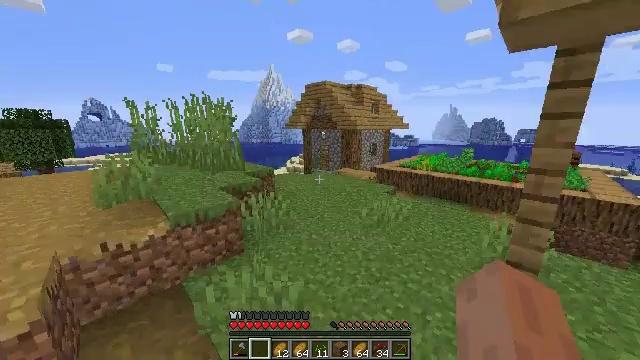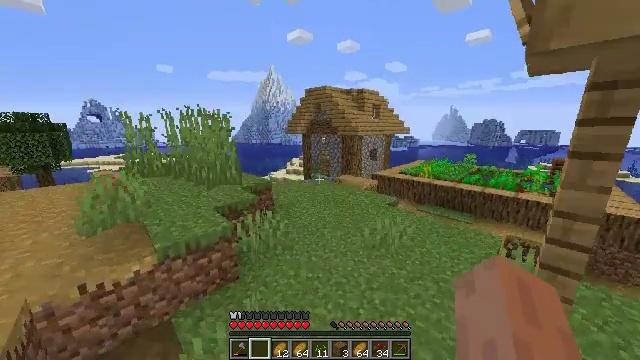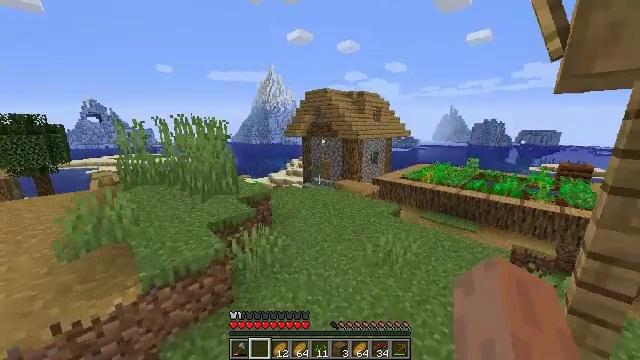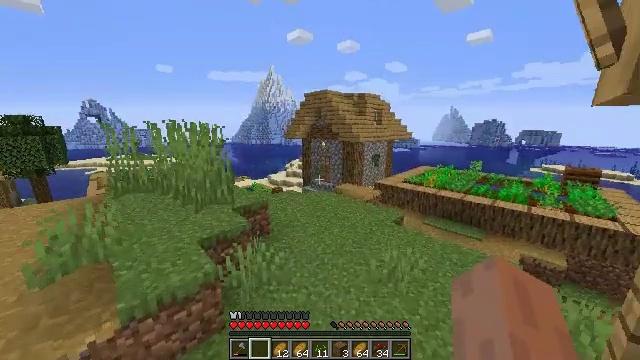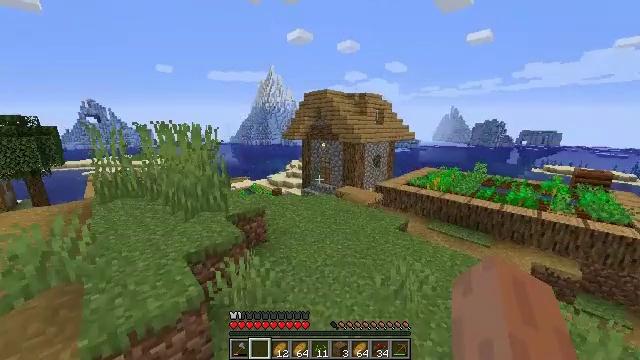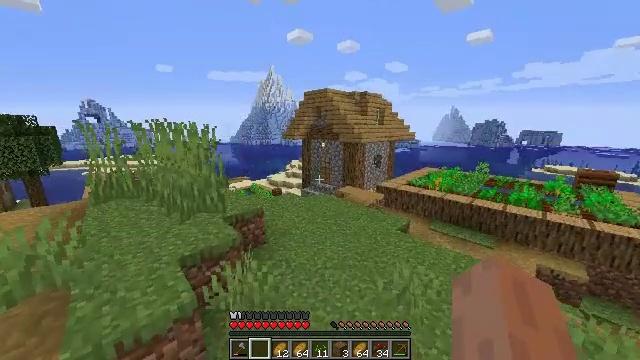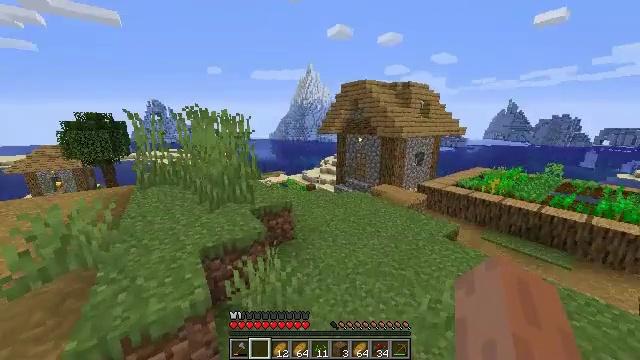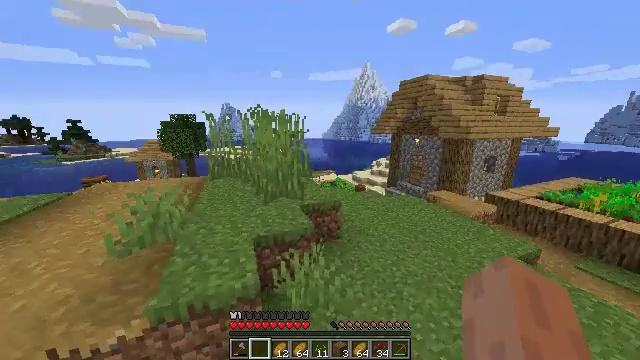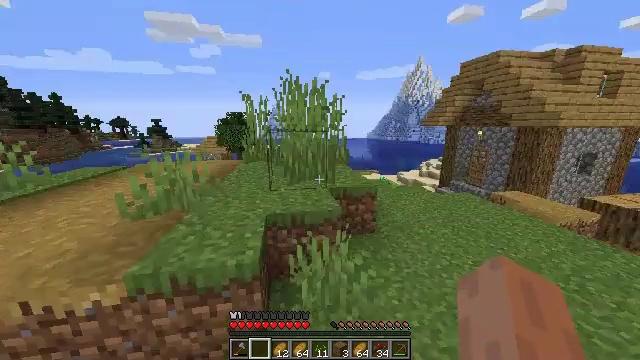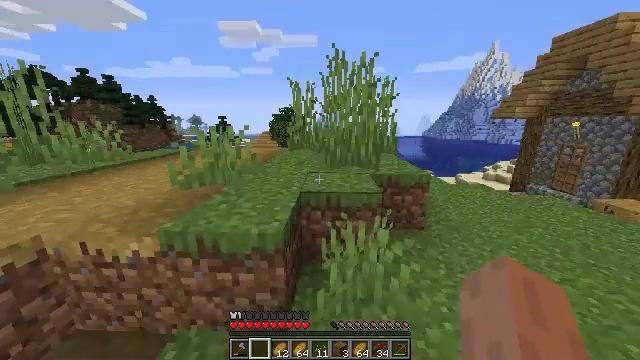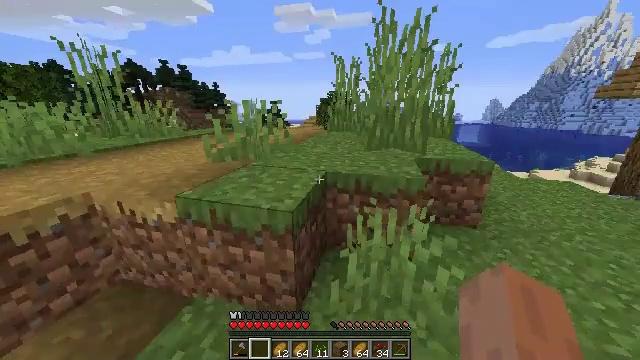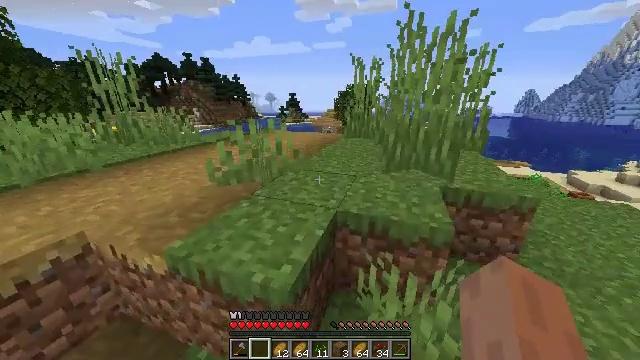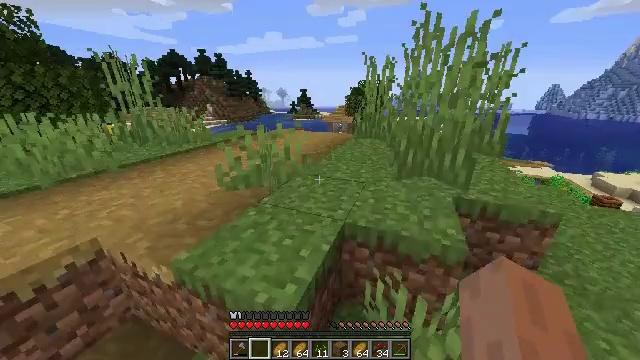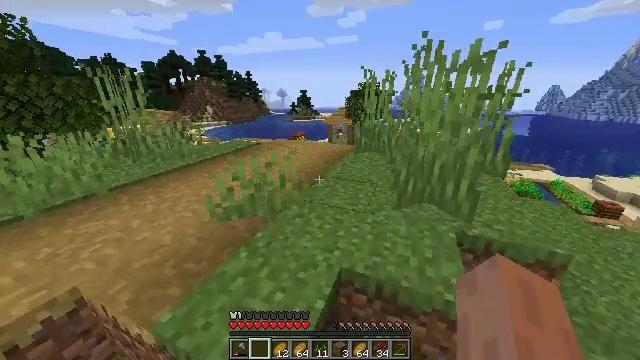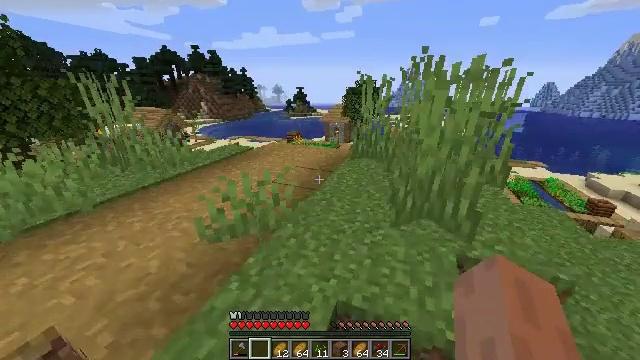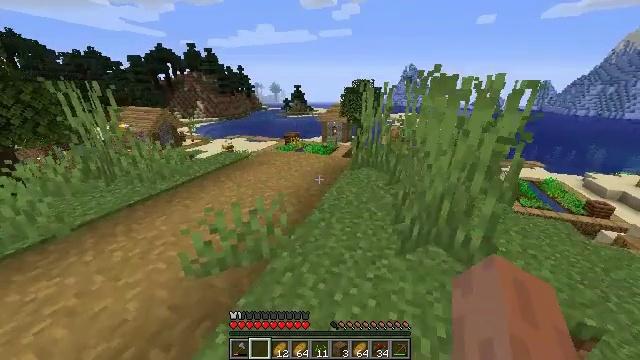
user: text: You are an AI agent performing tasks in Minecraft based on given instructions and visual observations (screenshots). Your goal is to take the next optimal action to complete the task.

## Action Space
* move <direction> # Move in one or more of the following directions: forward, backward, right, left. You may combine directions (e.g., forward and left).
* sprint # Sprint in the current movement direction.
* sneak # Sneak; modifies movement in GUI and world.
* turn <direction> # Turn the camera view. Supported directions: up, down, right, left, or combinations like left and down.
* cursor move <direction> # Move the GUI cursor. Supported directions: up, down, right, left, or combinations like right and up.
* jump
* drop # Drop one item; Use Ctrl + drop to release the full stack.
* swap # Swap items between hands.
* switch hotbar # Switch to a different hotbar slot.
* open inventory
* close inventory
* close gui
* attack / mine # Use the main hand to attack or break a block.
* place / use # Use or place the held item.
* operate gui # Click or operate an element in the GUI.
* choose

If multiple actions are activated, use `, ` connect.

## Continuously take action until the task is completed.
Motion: motion action
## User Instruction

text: Eliminate the villager.
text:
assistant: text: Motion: move forward, jump
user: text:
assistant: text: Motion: move forward, jump
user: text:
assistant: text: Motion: move forward, jump
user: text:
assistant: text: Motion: move forward, jump
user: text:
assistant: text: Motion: move forward, jump
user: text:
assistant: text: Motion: move forward, turn left
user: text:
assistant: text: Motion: move forward, turn left
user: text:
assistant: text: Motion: move forward, turn left
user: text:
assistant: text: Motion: move forward, turn left
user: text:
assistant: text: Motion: move forward, turn left and down, jump
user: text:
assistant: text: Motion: move forward and move left, turn left and down, jump
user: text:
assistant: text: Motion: move forward and move left, turn left and down, jump
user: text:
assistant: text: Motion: move forward and move left, jump
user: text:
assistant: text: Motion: move forward and move left, jump
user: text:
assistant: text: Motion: move forward and move left, jump
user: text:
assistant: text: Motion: move forward, jump
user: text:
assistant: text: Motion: move forward, jump
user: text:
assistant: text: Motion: move forward, jump
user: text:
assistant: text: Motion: move forward, jump
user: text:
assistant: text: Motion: move forward, jump
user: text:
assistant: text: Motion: move forward, turn left, jump
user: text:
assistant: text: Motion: move forward, turn left, jump
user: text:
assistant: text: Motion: move forward, turn left and up, jump
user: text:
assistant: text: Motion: move forward, turn left, jump
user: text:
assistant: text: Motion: move forward, turn left, jump
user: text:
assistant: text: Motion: move forward, turn left
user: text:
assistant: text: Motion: move forward, turn left and up
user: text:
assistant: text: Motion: move forward, turn up
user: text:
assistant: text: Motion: move forward
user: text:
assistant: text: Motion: move forward